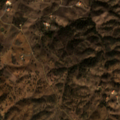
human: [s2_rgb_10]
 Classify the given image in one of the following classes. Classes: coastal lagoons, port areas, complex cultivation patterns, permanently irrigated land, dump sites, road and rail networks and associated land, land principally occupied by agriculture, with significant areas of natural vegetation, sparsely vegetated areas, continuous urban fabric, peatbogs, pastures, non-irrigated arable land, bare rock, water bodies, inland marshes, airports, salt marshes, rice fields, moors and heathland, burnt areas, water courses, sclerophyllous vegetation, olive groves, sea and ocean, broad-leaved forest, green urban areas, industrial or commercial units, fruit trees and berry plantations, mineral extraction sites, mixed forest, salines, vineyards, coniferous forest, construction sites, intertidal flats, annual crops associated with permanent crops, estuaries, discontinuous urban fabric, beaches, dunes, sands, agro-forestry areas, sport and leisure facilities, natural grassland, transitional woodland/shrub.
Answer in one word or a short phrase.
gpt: pastures, agro-forestry areas, transitional woodland/shrub